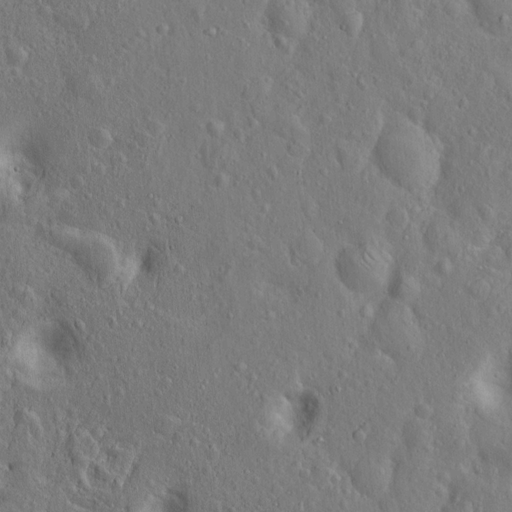
Classes present: Background, Cone